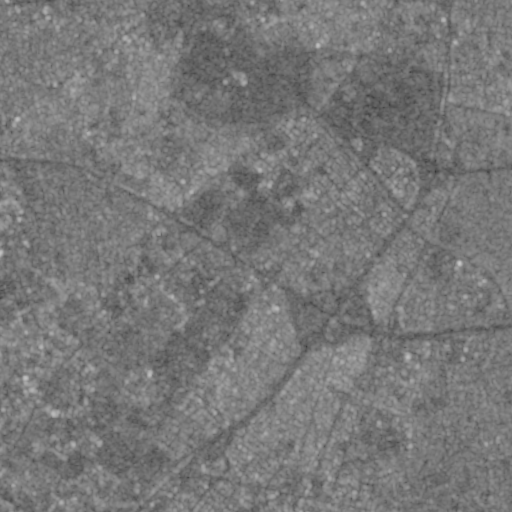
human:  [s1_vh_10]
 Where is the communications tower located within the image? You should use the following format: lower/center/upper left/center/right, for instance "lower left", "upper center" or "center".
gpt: The communications tower is located in the upper center of the image.
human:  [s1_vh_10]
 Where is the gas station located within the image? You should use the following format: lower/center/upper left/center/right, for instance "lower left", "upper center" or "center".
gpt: The gas station is located in the lower right of the image.
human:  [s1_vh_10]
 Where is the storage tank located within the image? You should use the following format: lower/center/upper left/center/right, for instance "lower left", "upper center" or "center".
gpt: The storage tank is located in the upper right of the image.
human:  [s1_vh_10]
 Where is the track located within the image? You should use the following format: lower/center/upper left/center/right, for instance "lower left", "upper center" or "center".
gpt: The track is located in the center left of the image.
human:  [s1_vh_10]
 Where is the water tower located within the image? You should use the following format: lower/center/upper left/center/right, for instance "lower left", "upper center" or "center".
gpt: The water tower is located in the upper right of the image.
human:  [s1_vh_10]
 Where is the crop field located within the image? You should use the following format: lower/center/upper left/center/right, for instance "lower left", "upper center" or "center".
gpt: There is no crop field in the image.

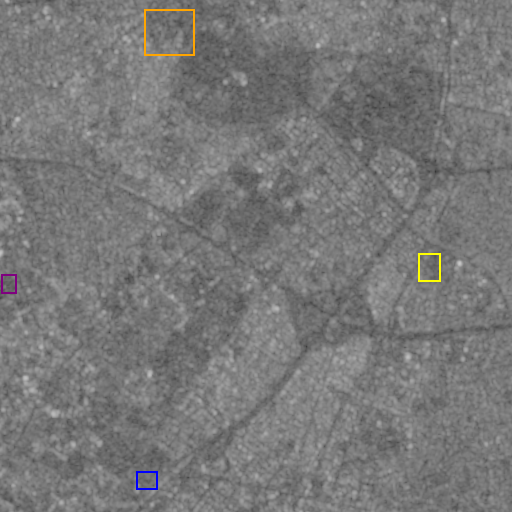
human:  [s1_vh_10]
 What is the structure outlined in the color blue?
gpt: The structure outlined in blue is a crop field.
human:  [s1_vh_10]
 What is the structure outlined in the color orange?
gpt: The structure outlined in orange is a park.
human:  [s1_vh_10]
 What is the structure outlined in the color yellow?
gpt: The structure outlined in yellow is a parking lot.
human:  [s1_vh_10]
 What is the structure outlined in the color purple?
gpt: The structure outlined in purple is a track.
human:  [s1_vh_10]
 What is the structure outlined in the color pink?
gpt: There is no pink outline.